Interaction volume radius: 10 \u00c5
Interaction volume height: 25 \u00c5
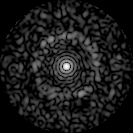
Disorder parameter: 0.8276